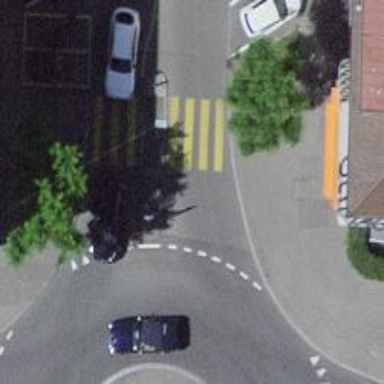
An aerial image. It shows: Uncontrolled road crossing with pedestrian island.